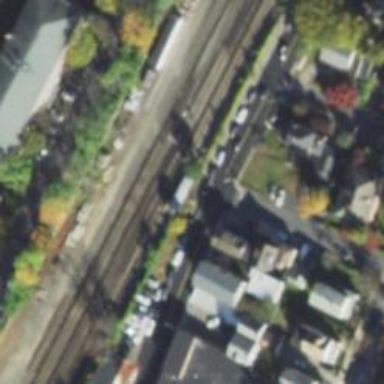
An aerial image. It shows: Railway crossover.